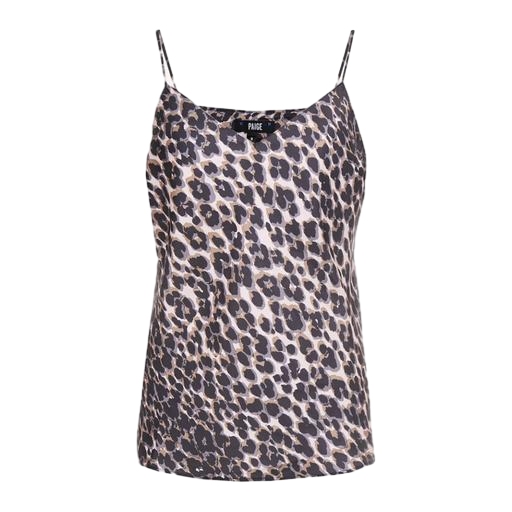
leopard skin print tank top, blue classic leopard-print cami, animal leopard-print vest, white background